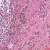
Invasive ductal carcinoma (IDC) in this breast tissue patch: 0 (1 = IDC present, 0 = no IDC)